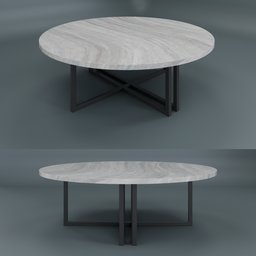
Label: furniture